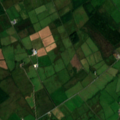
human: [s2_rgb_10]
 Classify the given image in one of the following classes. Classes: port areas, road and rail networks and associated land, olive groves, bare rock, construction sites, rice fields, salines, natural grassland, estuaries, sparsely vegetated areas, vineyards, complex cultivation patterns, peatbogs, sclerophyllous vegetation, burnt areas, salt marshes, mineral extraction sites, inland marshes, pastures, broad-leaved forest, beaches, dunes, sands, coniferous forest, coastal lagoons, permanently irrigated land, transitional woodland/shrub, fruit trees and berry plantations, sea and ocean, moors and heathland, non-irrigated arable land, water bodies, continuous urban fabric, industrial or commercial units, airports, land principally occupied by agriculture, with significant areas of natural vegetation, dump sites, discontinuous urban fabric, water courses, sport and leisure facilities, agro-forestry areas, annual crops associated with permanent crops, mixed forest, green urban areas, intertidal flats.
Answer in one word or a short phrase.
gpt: pastures, land principally occupied by agriculture, with significant areas of natural vegetation, peatbogs